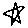
Label: star